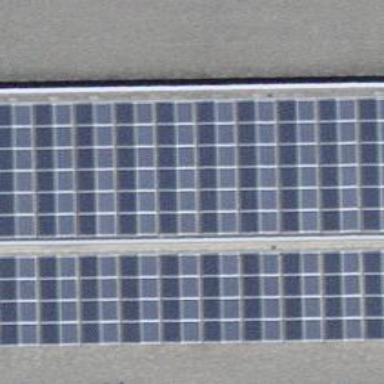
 consisting of solar photovoltaic panels."